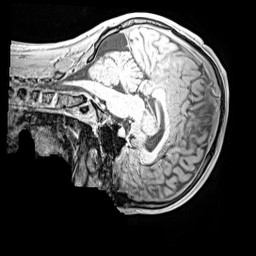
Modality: MP2RAGE
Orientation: sagittal
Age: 11
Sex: male
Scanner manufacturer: siemens
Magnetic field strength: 3 T
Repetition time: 4 s
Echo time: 0.00299 s